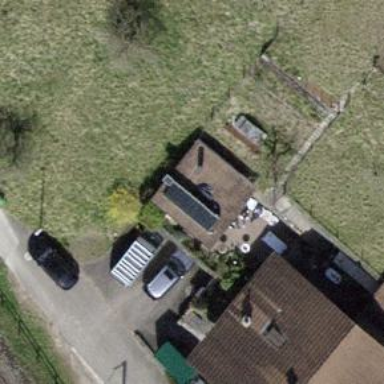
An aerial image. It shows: Hut.